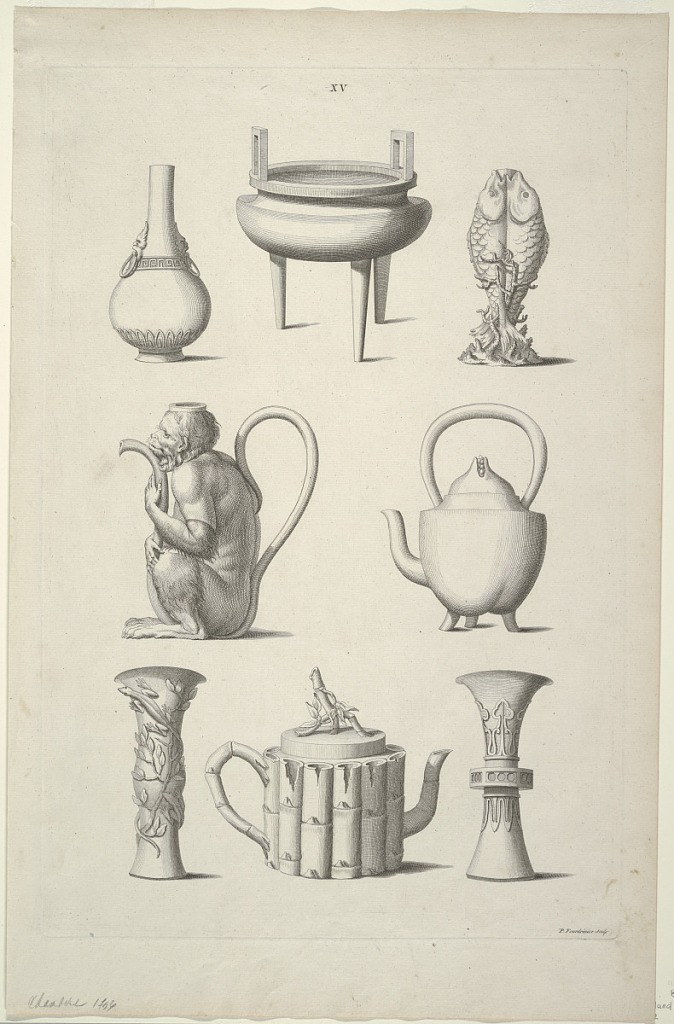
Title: Designs for Tableware, Plate XV of Designs of Chinese Buildings, Furniture, Dresses, Machines and Utensils.
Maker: William Chambers, British, b. Sweden, 1726–1796
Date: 1757
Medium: Engraving on tan laid paper
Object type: Print
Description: Eight separate objects, some decorated with motifs from nature including lizards, fish, bamboo, and others are displayed in three tiers. The top tier displays three objects: a vase, a three legged burner and at right, a vase shaped like two fish, joined. The second tier displays a teapot at left in the shape of a seated monkey, and at right, a teapot whose shape bears resemblance to a piece of fruit. The third tier at the bottom of the sheet shows a candlestick at left decorated with a lizard and vines, a teapot with bamboo motifs at center, and at right, a candlestick with ecclesiastic motifs.